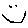
Label: smiley face